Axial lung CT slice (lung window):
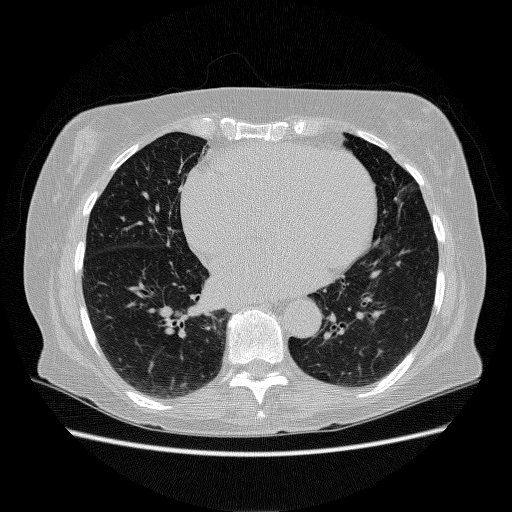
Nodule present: no